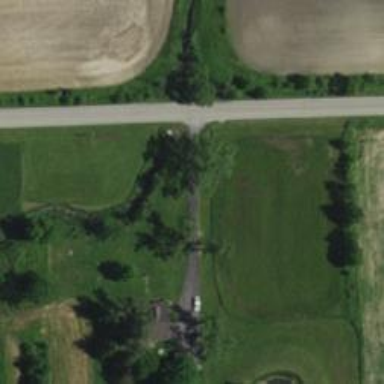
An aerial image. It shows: Driveway leading to service road.